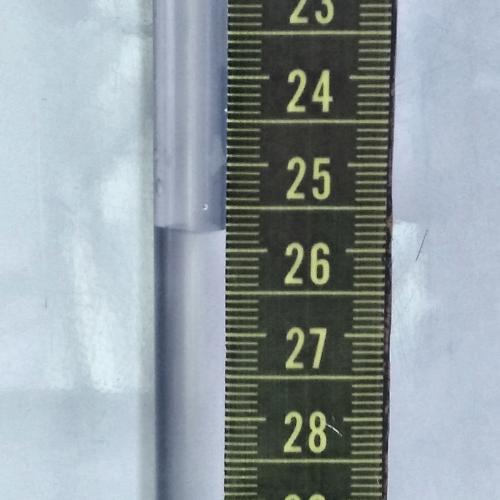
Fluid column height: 25.8 cm